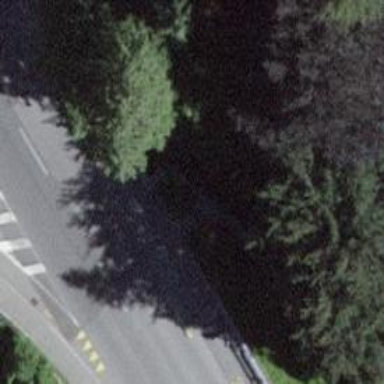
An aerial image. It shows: Set of steps on the road.